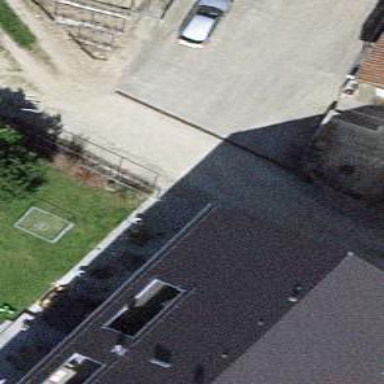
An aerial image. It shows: Driveway.